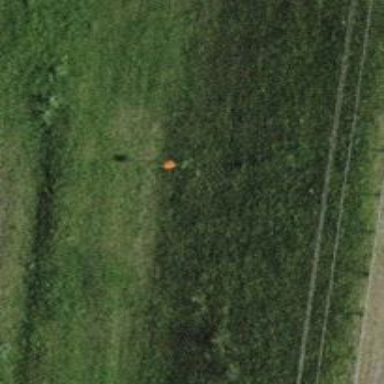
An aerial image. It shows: Aerial marker.